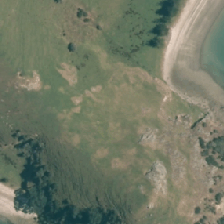
Land cover: high_producing_grassland